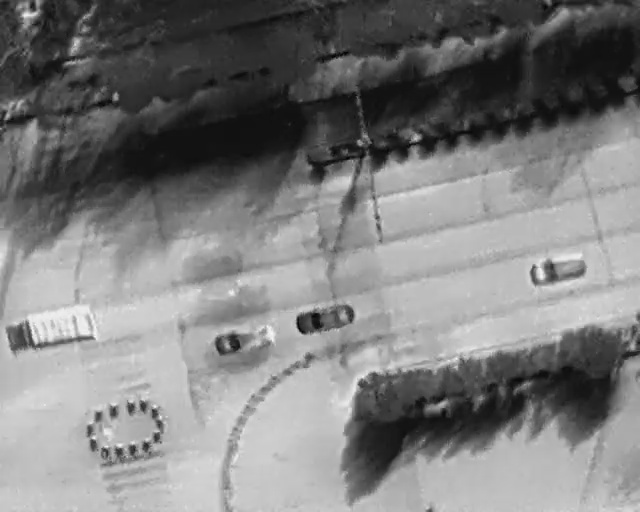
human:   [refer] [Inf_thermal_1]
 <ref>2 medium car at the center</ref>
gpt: <box>[[35, 60, 39, 72, 166], [48, 56, 52, 67, 167]]</box>